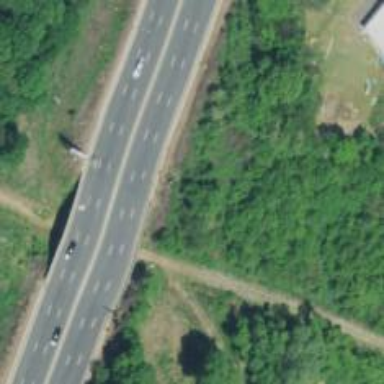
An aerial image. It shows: Secondary road crossing bridge.